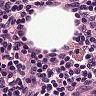
Metastatic tissue present: no